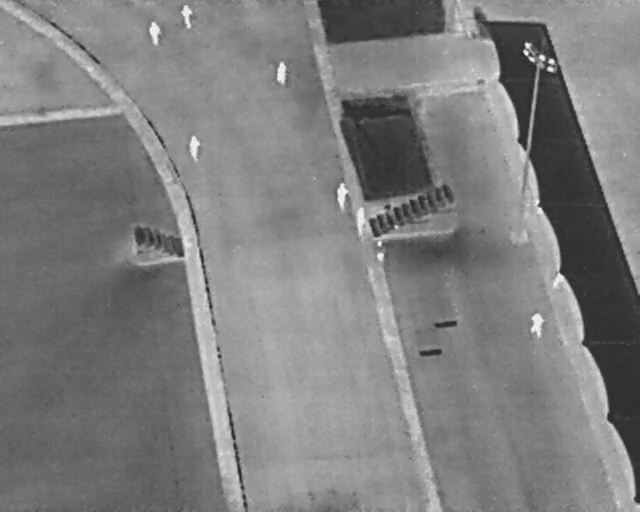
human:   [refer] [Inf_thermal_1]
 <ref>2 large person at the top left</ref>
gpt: <box>[[27, 1, 30, 4, 173], [22, 4, 26, 7, 171]]</box>

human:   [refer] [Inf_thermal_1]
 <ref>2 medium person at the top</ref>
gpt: <box>[[42, 12, 46, 15, 2], [28, 27, 32, 30, 2]]</box>

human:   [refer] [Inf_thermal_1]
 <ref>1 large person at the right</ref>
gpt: <box>[[81, 61, 86, 64, 2]]</box>

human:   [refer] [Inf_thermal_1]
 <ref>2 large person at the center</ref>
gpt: <box>[[51, 36, 55, 39, 2], [53, 41, 59, 44, 2]]</box>